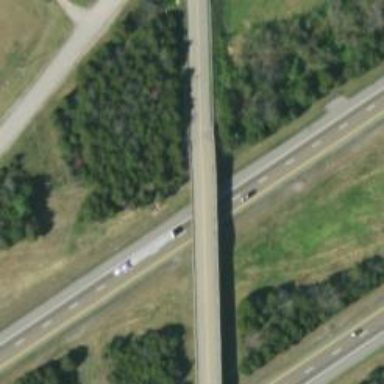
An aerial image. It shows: Unclassified road on bridge.